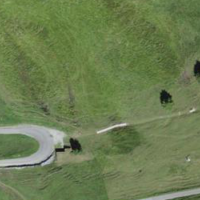
EUNIS habitat code: 24
Species observed at this site:
Bartsia alpina